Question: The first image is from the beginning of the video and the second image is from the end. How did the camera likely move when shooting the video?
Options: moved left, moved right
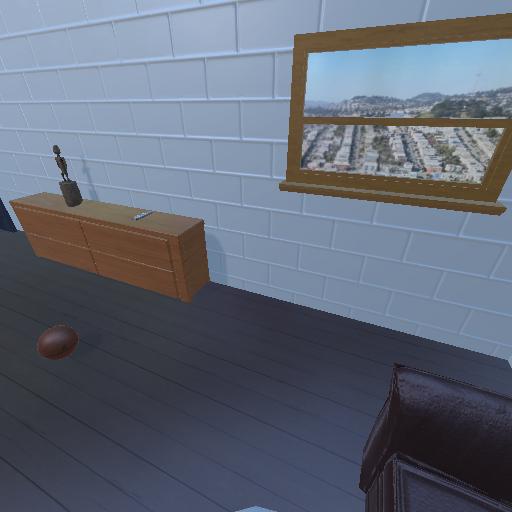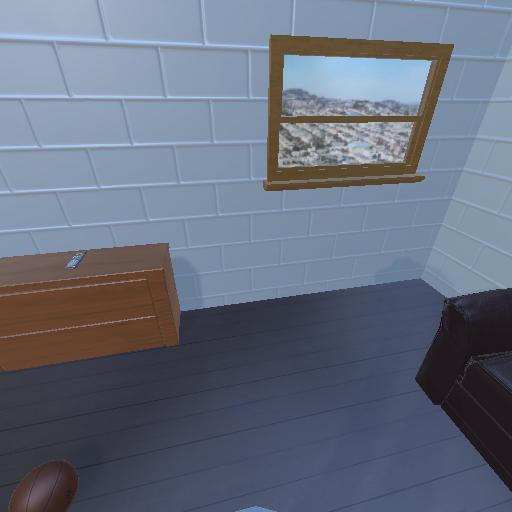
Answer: moved left